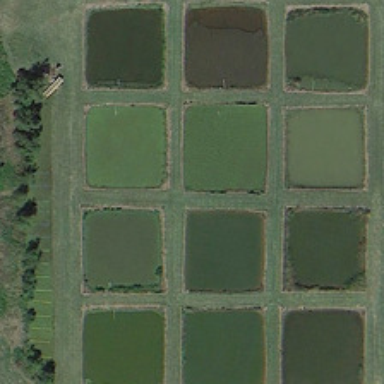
Twelve ponds are in four rows near a row of green trees .